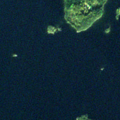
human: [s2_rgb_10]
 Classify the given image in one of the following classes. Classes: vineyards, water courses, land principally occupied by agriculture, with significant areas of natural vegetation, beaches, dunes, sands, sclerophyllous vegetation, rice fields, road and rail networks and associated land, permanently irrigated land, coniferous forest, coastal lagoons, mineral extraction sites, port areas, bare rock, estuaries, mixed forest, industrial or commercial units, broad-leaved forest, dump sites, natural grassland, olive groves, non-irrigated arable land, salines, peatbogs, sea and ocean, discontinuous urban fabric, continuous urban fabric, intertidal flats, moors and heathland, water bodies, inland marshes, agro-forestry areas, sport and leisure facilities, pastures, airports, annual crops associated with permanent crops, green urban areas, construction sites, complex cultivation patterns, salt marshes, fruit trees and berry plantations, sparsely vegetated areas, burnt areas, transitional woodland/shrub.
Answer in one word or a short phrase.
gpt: coniferous forest, water bodies